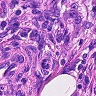
Metastatic tissue present: yes